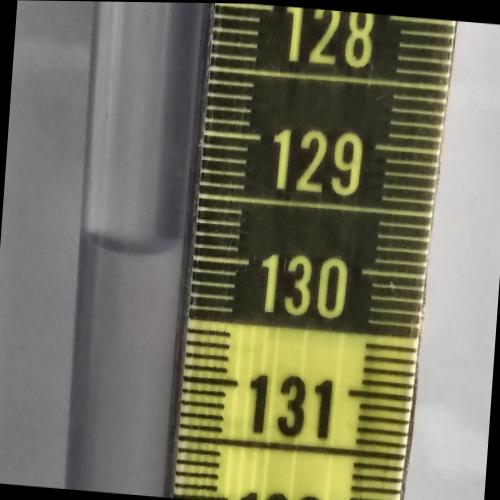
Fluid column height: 130.0 cm